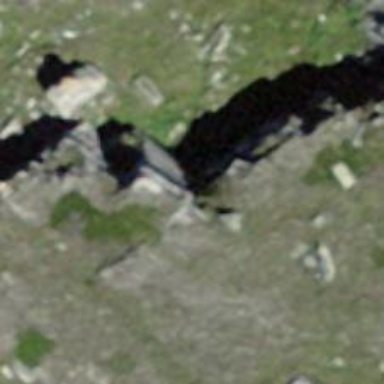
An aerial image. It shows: Cliff in nature.